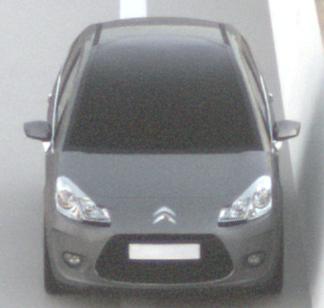
Make: Citroen
Model: C3 1.1
Detailed model: C3 (II)
Model produced from: 2010/01
Model produced until: 2012/03
Doors: 5
Color: gray
Road condition: dry road
Daytime: sunrise or sunset
Contrast: low contrast